Question: - - - - 'kmeans||''kmeans-random''kmeans||'
When I call 'KMeans.train' with , I observe this CPU usage gap after Spark has done several 'collectAsMap' calls. As I marked in the red in the image, there are 8 cores, only 1 core is working while the other 7 are at rest during this .
If I raise k to 200, the gap will significantly increase.
Because my work requires me to set with a much larger data set. With my current settings, the job never ends...
I have tried my approach with both Windows and Linux (both are 64bit) environment, and I observe the same behavior.

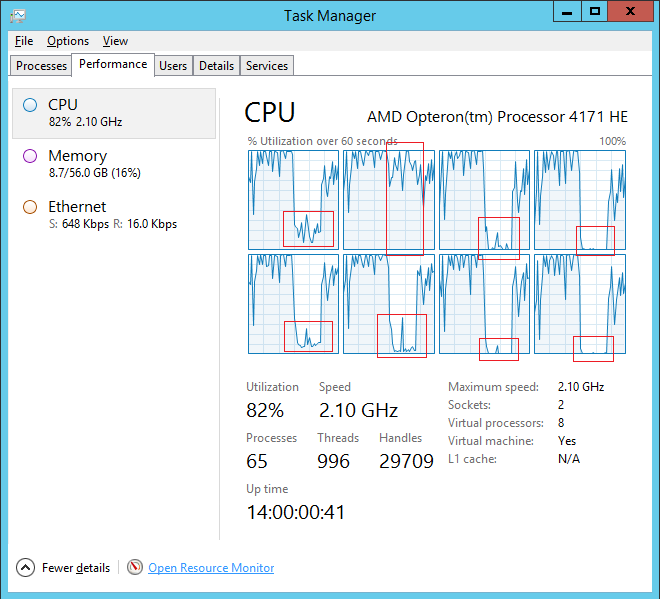
Answer: Please refer to <URL> for detail about this issue.
In summary, it is because the default initialize process is not distributed and it is performed on the with a single thread.